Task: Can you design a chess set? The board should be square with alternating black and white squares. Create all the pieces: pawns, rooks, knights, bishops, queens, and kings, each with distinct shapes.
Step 2766:
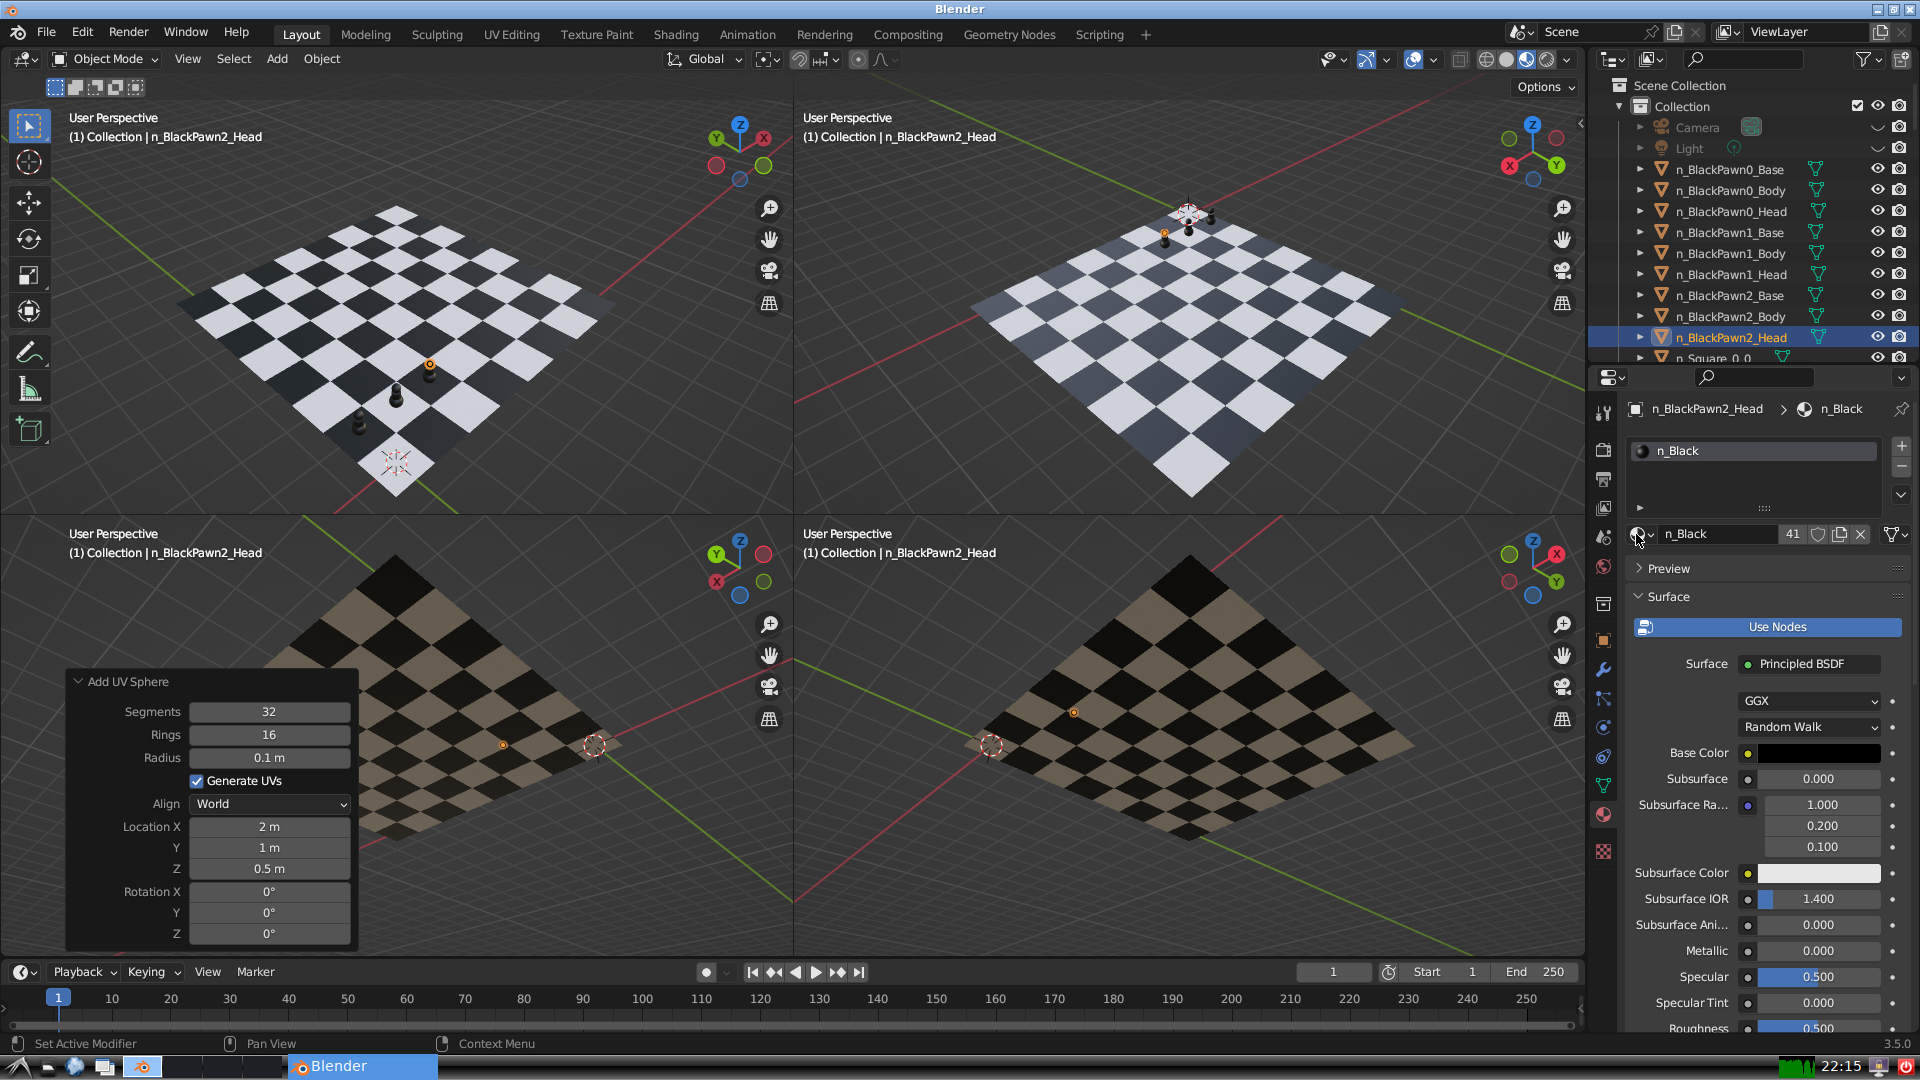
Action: {"mouse_move": [278, 58]}